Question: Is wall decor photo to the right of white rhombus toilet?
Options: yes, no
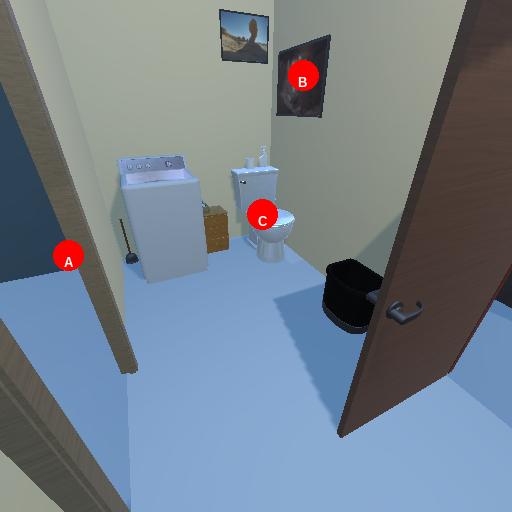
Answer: yes